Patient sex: M
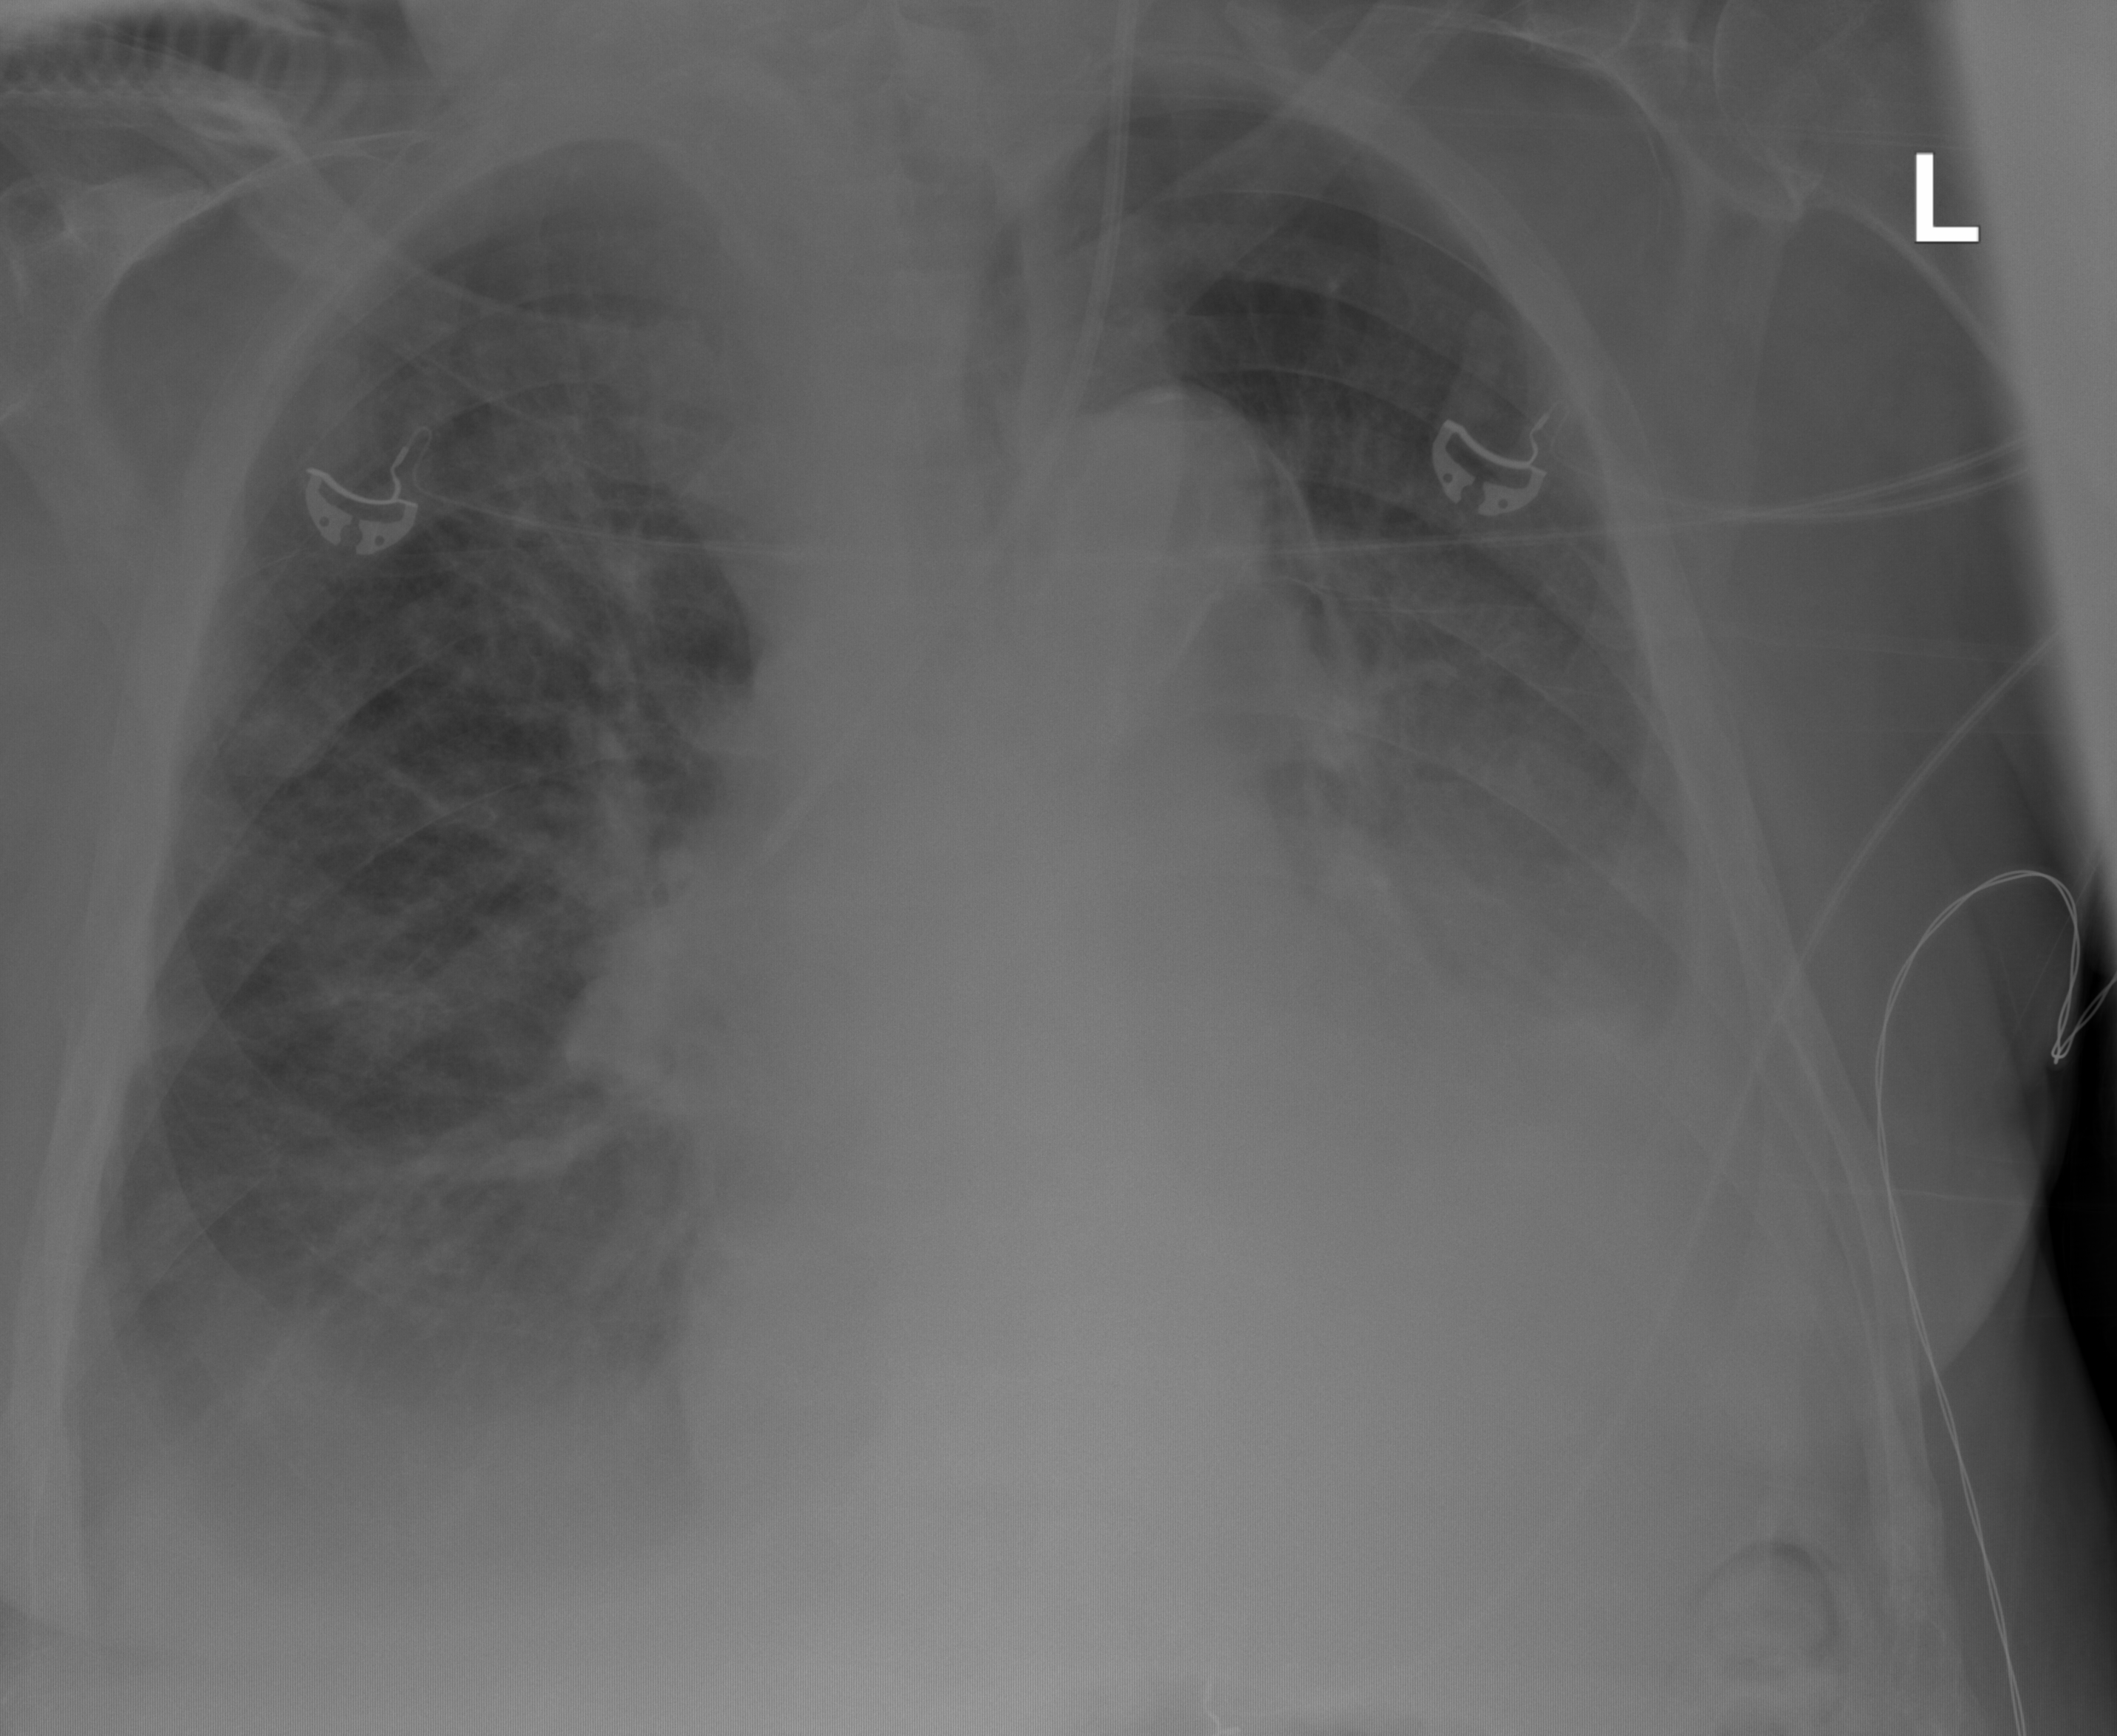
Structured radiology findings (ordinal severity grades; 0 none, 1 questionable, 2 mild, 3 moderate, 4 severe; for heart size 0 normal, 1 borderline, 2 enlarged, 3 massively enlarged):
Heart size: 2
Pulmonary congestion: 3
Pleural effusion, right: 3
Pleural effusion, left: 3
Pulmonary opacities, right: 2
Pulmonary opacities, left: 2
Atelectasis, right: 2
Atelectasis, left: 2